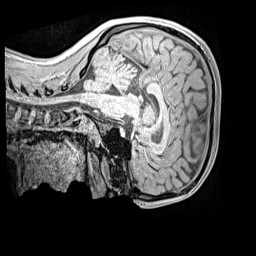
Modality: MP2RAGE
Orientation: sagittal
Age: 12
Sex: female
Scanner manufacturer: siemens
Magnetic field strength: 3 T
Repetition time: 4 s
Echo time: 0.00299 s